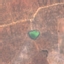
Label: PermanentCrop